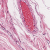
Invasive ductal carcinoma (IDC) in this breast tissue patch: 0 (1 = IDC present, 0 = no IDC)